Field crop: tomato
Growth stage: 1
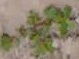
Species: portulaca